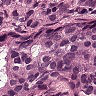
Metastatic tissue present: yes